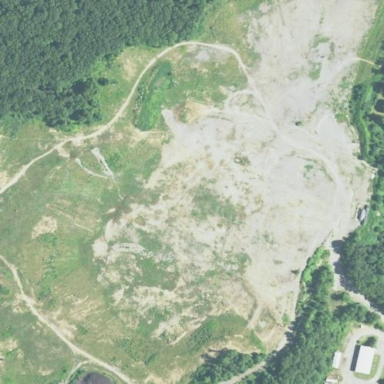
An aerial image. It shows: Quarry area.